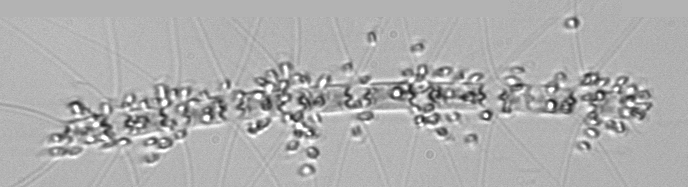
Label: Chaetoceros_didymus_TAG_external_flagellate